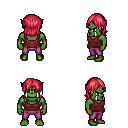
a pixel art fantasy rpg character, male body template, orc, green skin, maroon pirate shirt, magenta pants, ruby red long bangs hairstyle, four views (front, back, left, right), 2x2 character sprite sheet, small pixel art, hard edges, no anti-aliasing